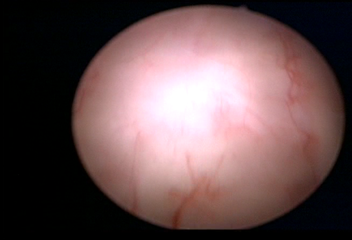
Modality: WLC
Class: Normal mucosa
Bladder cancer association: No